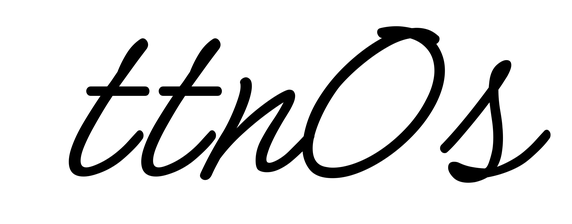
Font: MeowScript-Regular